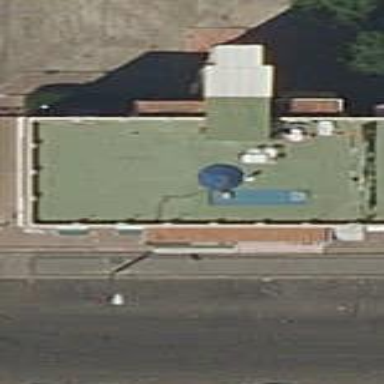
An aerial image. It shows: Residential building.